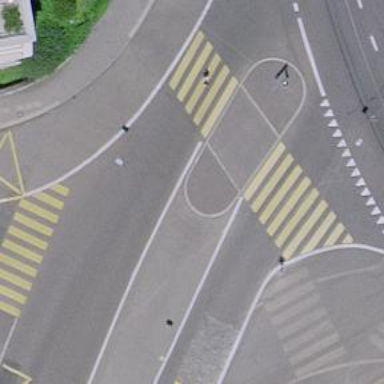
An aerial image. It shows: Uncontrolled crossing with pedestrian island.